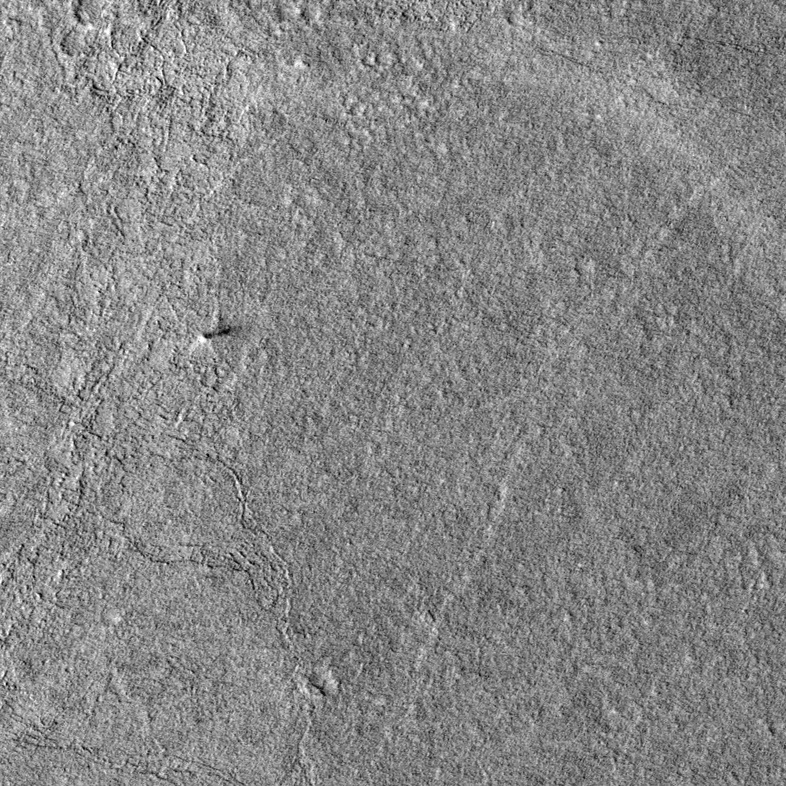
Label: dustdevil